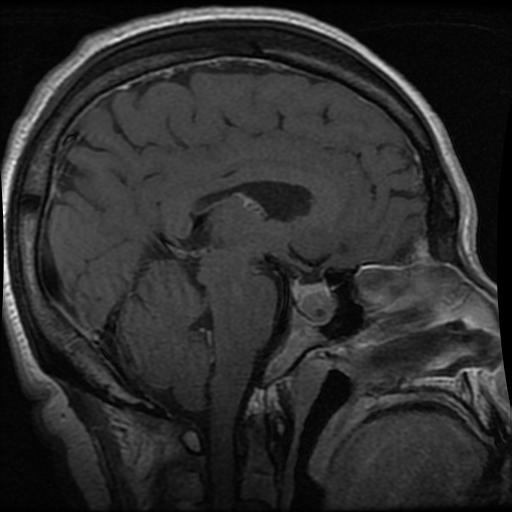
Label: pituitary